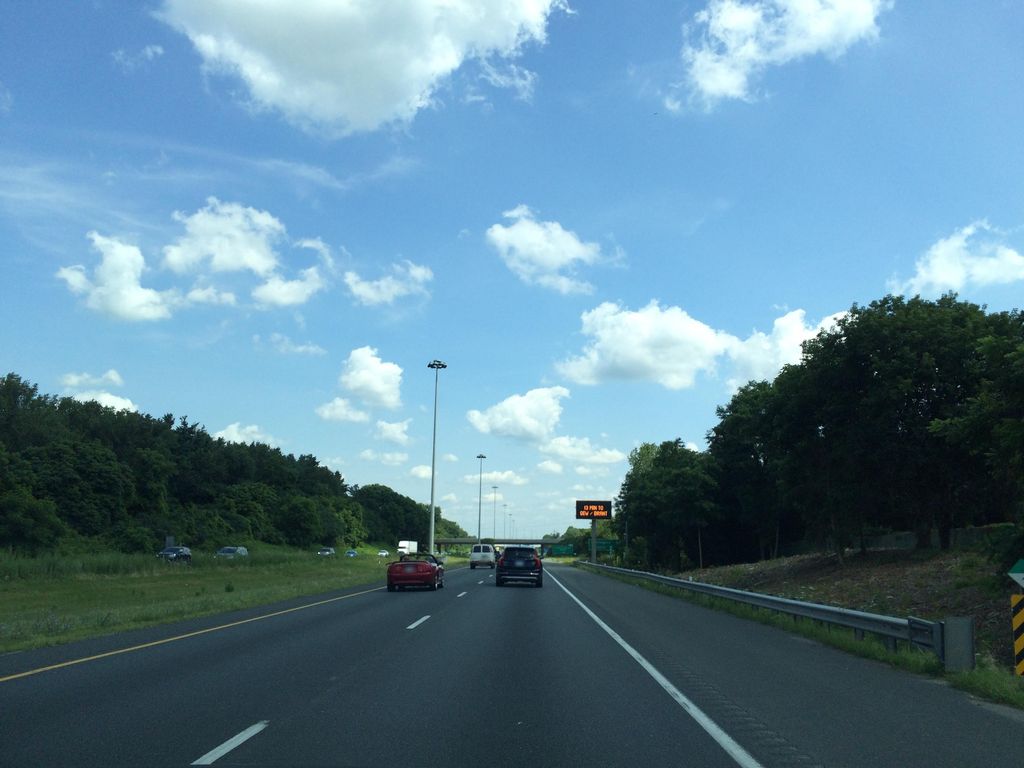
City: hamilton